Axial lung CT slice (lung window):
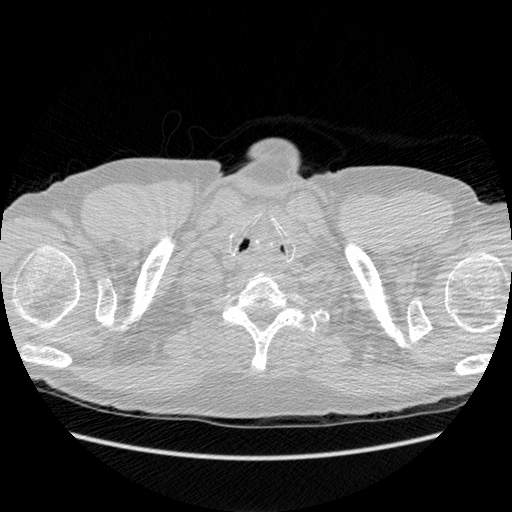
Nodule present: no